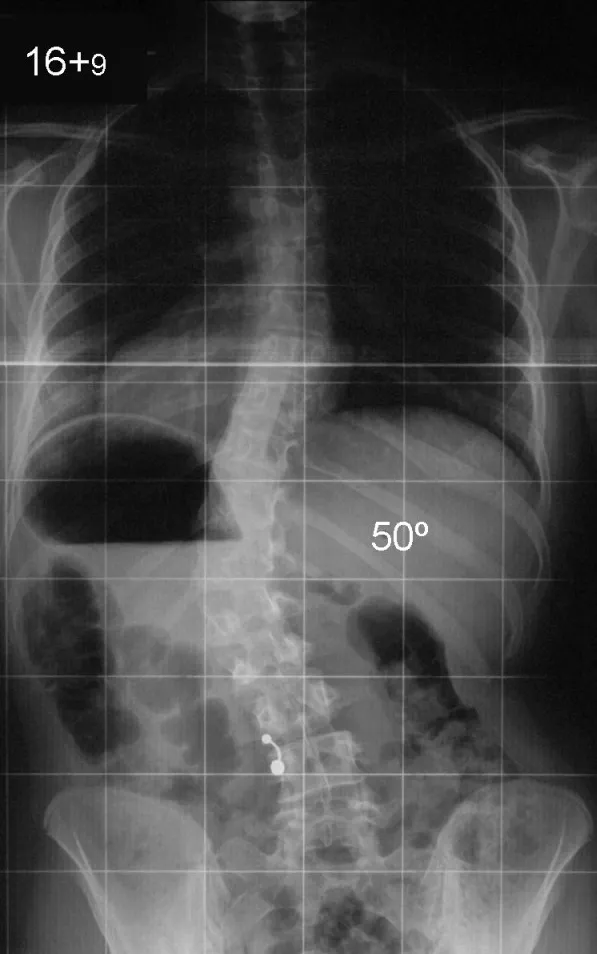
Preoperative anteroposterior radiograph of the spine shows a left thoracolumbar scoliosis extending from T10 to L2 and measuring 50.
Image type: radiology (x_ray)